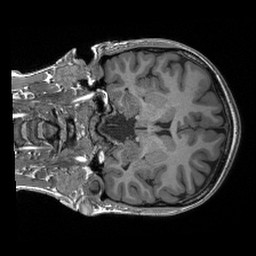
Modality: T1w
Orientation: coronal
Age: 21
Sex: female
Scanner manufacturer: siemens
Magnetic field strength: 3 T
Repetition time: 2.4 s
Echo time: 0.00191 s